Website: slack
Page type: stored-credit-cards
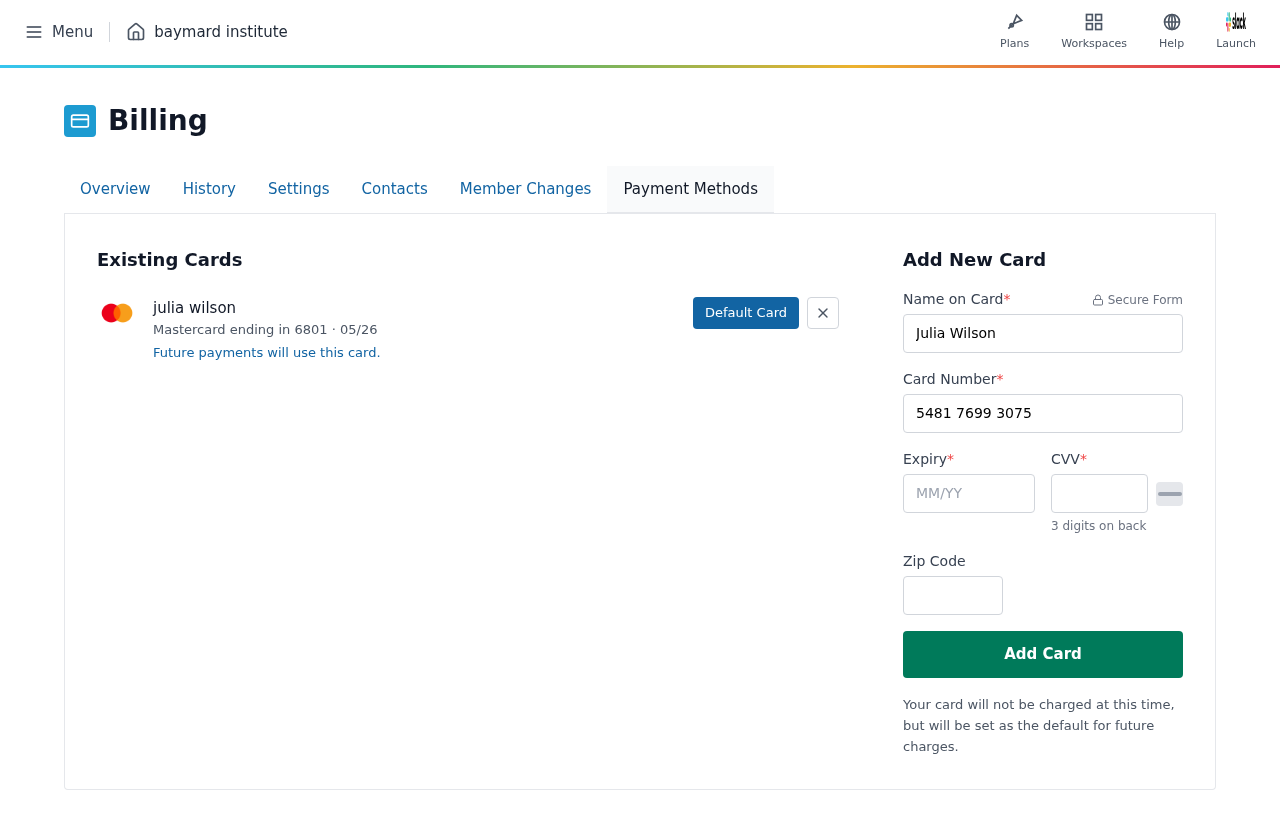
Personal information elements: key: PII_CARD_CVV
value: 008
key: PII_CARD_EXPIRY
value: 05/26
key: PII_CARD_EXPIRY_MONTH
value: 05
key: PII_CARD_EXPIRY_YEAR
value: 26
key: PII_CARD_LAST4
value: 6801
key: PII_CARD_NUMBER
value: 5481 7699 3075 6801
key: PII_CARD_TYPE
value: Mastercard
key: PII_FULLNAME
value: julia wilson
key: PII_FULLNAME
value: Julia Wilson
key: PII_POSTCODE
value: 26041